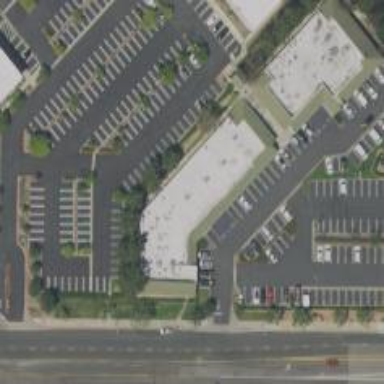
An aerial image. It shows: Road serving as parking aisle.